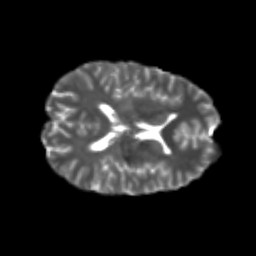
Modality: T2w
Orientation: axial
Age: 23
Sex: male
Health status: healthy
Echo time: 0.074 s